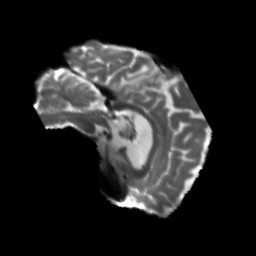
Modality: T2w
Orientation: sagittal
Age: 68
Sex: male
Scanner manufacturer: siemens
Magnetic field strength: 3 T
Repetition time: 5.25 s
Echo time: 0.08 s